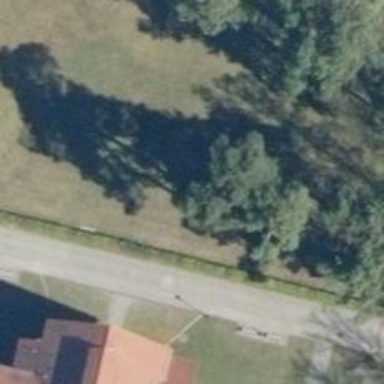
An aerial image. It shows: Evergreen needle-leaved tree.